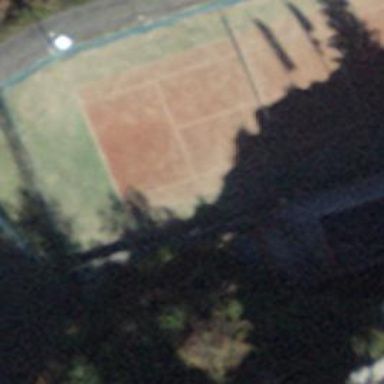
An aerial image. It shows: Tartan tennis court on pitch designated for leisure land.